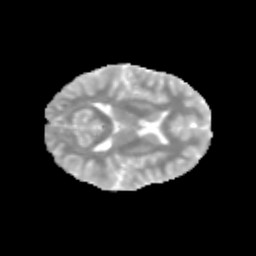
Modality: MD
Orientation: axial
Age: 10
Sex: female
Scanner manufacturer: siemens
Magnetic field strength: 3 T
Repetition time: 3.8 s
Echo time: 0.07 s